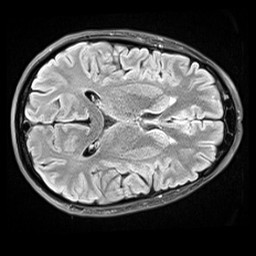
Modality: FLAIR
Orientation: axial
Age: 40
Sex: male
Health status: healthy
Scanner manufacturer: siemens
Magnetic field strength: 3 T
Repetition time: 9 s
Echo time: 0.088 s